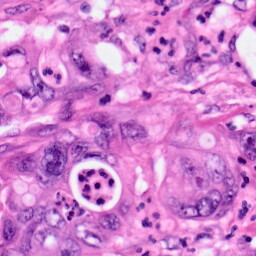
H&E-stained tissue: Pancreatic